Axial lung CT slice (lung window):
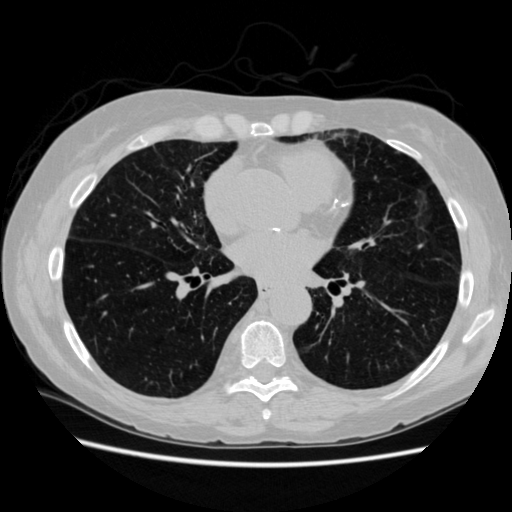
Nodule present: no